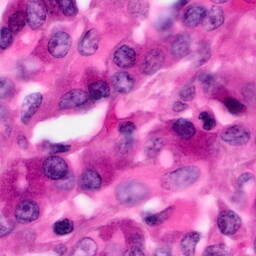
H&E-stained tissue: Pancreatic